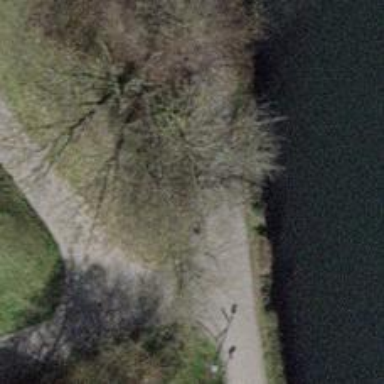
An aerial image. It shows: Brown bench in the vicinity.